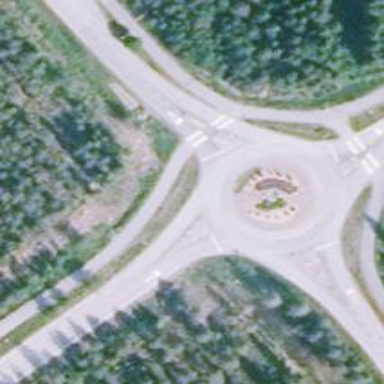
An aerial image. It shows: Tertiary road with asphalt surface leading to roundabout junction.